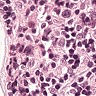
Metastatic tissue present: no